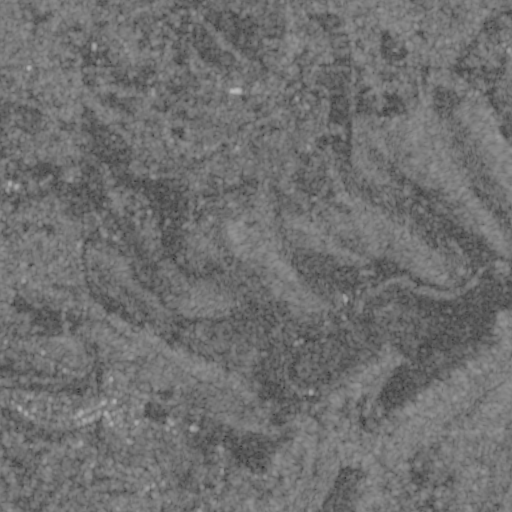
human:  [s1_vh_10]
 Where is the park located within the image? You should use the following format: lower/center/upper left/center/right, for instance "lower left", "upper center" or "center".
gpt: The park is located in the lower left of the image.
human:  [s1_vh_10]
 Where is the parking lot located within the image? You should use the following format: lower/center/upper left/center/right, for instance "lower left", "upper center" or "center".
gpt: The parking lot is located in the upper left of the image.
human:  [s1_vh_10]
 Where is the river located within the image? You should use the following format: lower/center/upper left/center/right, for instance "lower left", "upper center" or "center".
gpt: The river is located in the upper right of the image.
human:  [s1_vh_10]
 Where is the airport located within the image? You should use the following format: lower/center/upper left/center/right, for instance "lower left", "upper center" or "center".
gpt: There is no airport in the image.

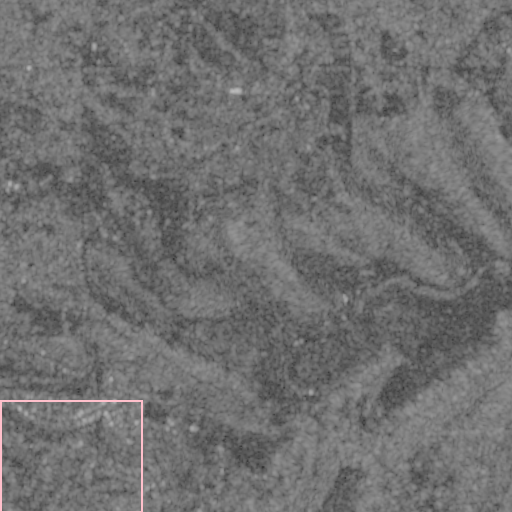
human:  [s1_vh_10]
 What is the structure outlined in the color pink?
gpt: The structure outlined in pink is a park.
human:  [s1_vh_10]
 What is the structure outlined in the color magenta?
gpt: There is no magenta outline.